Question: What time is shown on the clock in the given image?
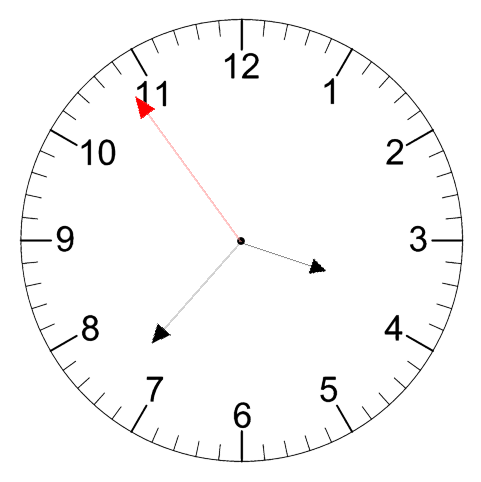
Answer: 03:36:54